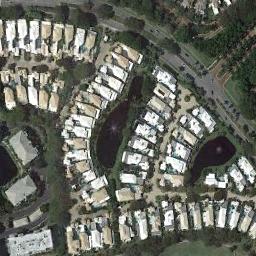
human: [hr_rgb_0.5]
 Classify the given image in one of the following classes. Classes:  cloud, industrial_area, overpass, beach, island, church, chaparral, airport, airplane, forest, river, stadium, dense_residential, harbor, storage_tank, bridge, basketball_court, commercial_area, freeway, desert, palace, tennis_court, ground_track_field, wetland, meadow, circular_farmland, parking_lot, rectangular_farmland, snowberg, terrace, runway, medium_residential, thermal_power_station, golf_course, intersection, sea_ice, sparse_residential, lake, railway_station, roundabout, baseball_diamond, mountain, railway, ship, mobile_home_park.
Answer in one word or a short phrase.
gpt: dense_residential